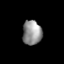
Tissue: lung
Cell type: Epithelial cells
Senescence score: 0.1458
Nuclear area (px): 462
Mean DAPI intensity: 144.442